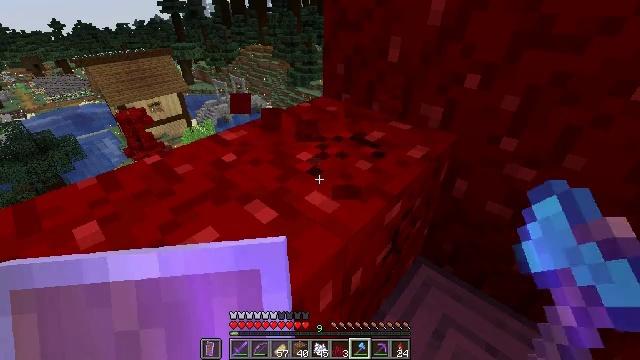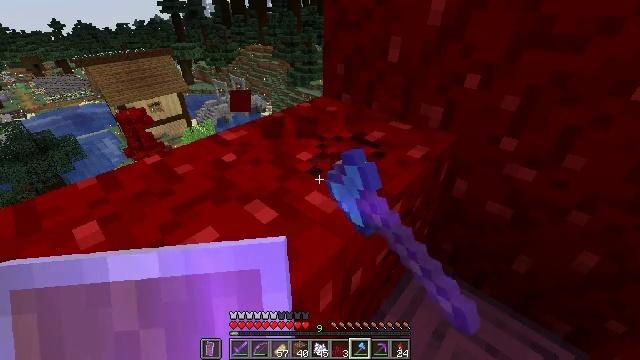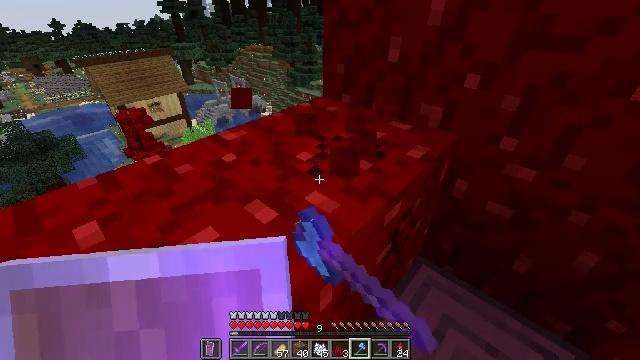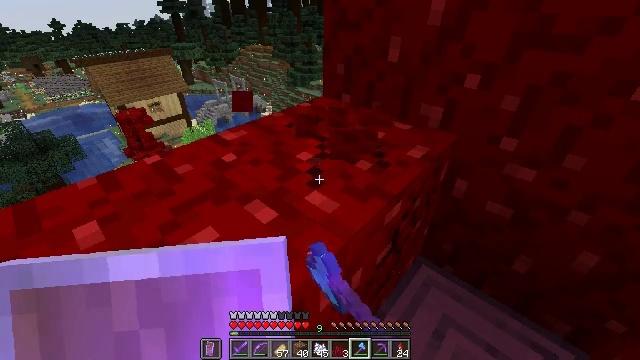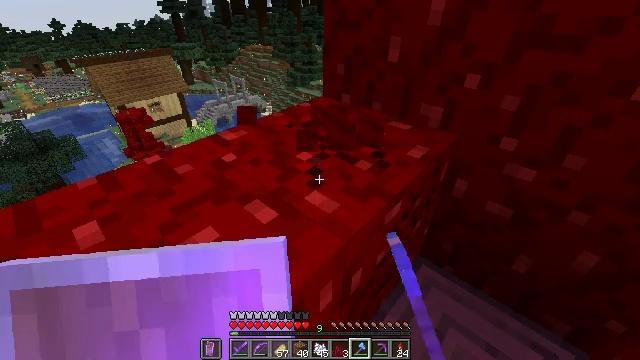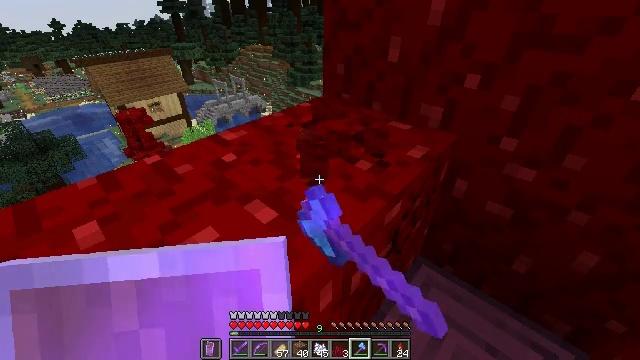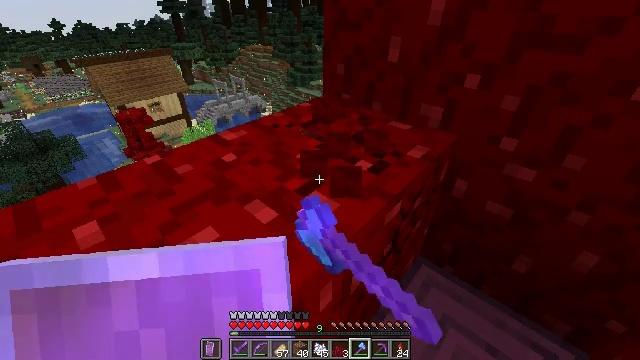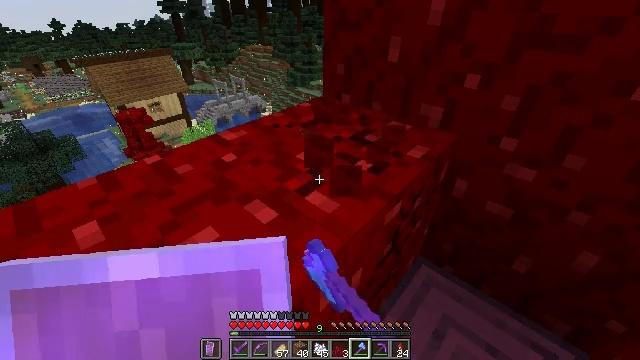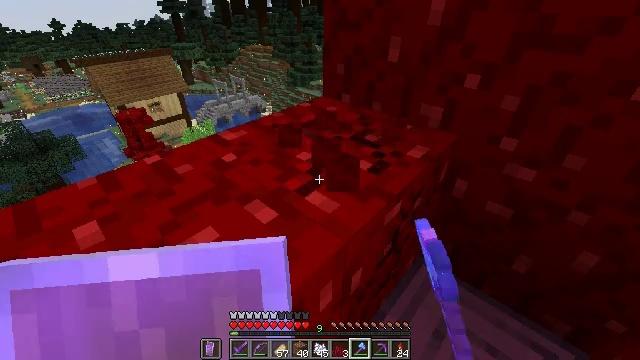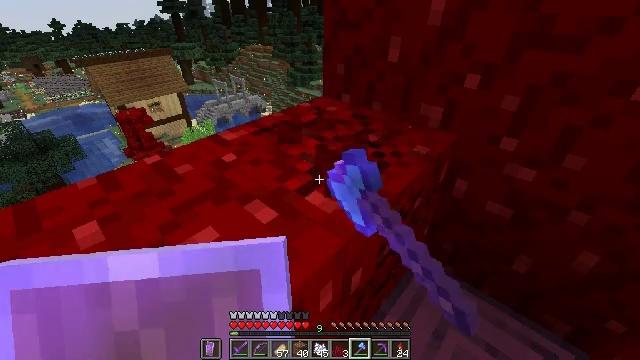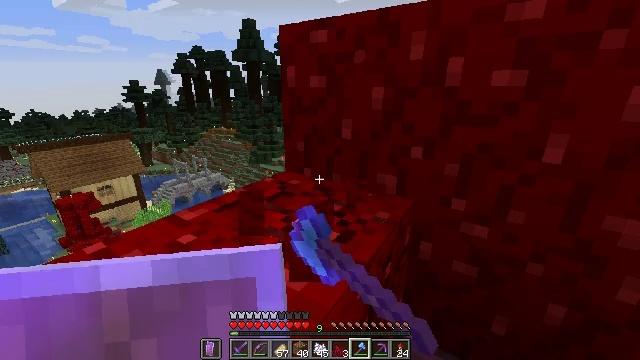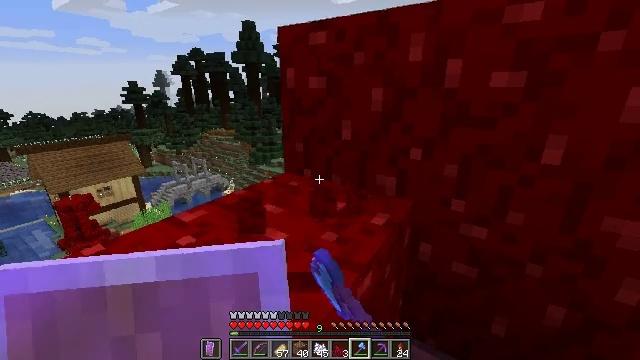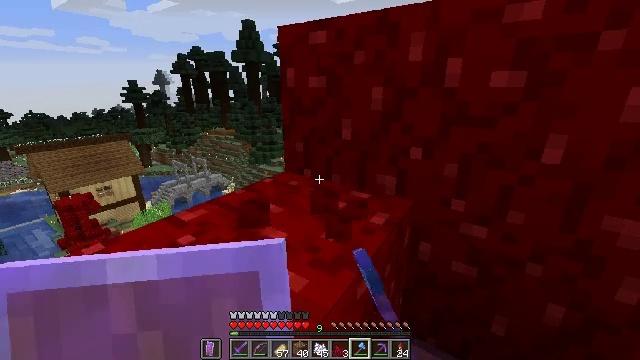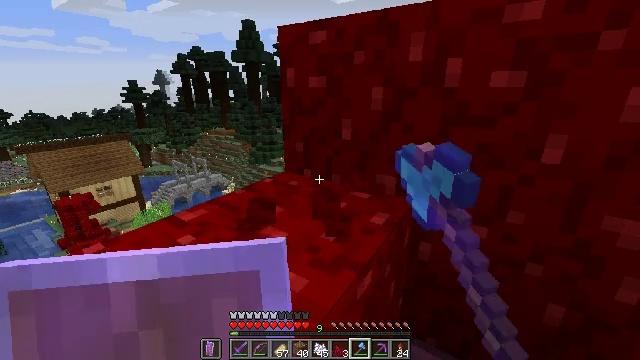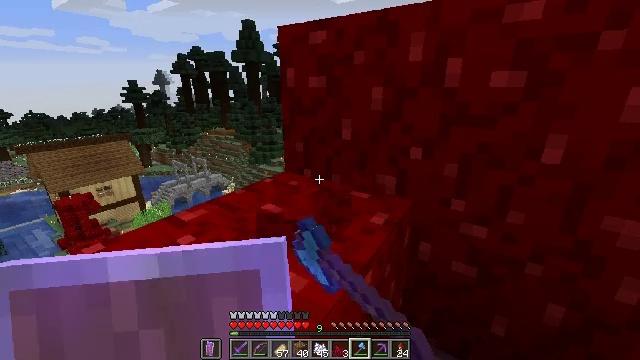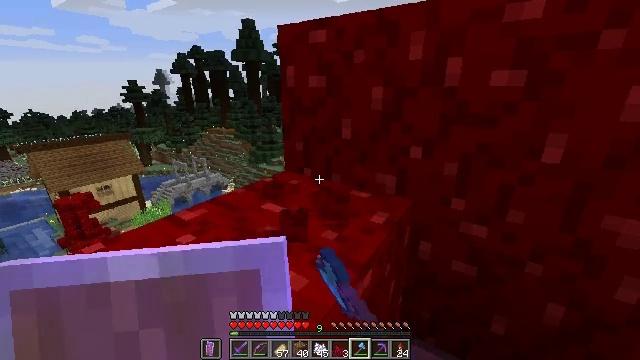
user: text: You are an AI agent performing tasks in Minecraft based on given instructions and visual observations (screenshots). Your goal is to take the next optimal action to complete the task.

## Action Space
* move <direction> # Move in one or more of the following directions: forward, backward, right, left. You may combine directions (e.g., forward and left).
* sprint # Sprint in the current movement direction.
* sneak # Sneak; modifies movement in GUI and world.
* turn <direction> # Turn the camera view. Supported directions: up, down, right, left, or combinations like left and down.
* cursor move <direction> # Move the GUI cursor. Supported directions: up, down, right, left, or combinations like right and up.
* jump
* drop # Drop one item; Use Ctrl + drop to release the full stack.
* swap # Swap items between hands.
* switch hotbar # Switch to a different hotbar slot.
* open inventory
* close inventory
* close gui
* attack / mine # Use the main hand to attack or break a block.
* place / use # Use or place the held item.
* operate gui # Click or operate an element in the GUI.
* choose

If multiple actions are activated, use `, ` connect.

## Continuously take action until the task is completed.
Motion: motion action
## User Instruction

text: Gather the nether wart block from a crimson forest.
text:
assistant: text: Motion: attack / mine
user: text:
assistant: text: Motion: attack / mine
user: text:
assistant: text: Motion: attack / mine
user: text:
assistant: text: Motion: attack / mine
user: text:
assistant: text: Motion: attack / mine
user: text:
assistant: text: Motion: attack / mine
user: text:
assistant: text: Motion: attack / mine
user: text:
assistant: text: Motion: attack / mine
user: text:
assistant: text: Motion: attack / mine
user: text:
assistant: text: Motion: turn right and up, attack / mine
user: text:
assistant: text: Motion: attack / mine
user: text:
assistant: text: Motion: attack / mine
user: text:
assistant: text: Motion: attack / mine
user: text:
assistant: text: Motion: attack / mine
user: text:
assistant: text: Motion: attack / mine
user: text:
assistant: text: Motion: turn left and down, attack / mine
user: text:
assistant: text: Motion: turn left and down, attack / mine
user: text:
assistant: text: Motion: turn left and down, attack / mine
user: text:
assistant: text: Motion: attack / mine
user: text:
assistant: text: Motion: attack / mine
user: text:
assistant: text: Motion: attack / mine
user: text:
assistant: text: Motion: attack / mine
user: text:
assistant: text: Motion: attack / mine
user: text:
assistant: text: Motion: attack / mine
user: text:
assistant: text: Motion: attack / mine
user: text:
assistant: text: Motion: attack / mine
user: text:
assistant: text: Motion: attack / mine
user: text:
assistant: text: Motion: attack / mine
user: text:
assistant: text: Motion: attack / mine
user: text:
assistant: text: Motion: attack / mine